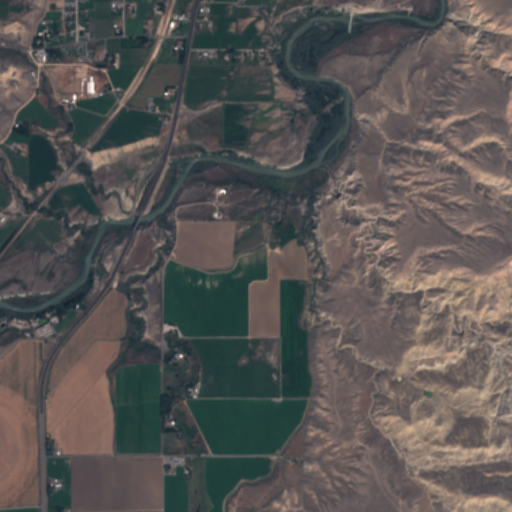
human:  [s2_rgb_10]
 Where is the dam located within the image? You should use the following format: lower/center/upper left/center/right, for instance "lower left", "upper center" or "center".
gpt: The dam is located in the upper right of the image.
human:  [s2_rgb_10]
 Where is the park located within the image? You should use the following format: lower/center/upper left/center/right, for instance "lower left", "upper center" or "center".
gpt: There is no park in the image.